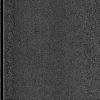
Atmospheric dust classification: dusty